Question: I want to make drag only in the image so there are boundaries on each side of the widget, so the user may not drag out-of-bounds.
here is the stack and the image below , i want the gesture detectors dosen't surpass the image
please can anyone help me achieve this !
Here's the code:
'''
Column Team1() {
return Column(
children:[ **\[**][1]
Stack(
children: [
Image.asset(
"assets/field.jpg",
height: 500,
fit: BoxFit.cover,
),
for (var i in LineupList)
Positioned(
left: i["offset"].dx,
top: i["offset"].dy,
child: Padding(
padding: EdgeInsets.only(left: i["left"], top: i["top"]),
child: GestureDetector(
onTap: () {
ShowPlayer();
},
onPanUpdate: (details) {
setState(() {
i["offset"] = Offset(
i["offset"].dx + details.delta.dx,
i["offset"].dy + details.delta.dy);
});
},
child: new Container(
width: 50.0,
decoration: DottedDecoration(
shape: Shape.box,
color: Colors.white,
strokeWidth: 3),
child: new Column(children: [
SizedBox(
height: 50,
),
]),
)),
),
),
],
),
Padding(
padding: const EdgeInsets.all(8.0),
child: Column(
children: [
Text(
"REMPLACANTS",
style: TextStyle(color: Color.fromARGB(255, 112, 112, 112)),
),
Row(
children: [
new Container(
width: 50.0,
decoration: DottedDecoration(
shape: Shape.box,
color: Color.fromARGB(255, 152, 152, 152),
strokeWidth: 3),
child: RawMaterialButton(
constraints: BoxConstraints.tight(Size(26, 26)),
onPressed: () {},
child: IconTheme(
data: IconThemeData(
color: Color.fromARGB(255, 152, 152, 152),
size: 16),
child: Icon(Icons.add),
)),
)
],
)
],
),
)
],
);
}
'''

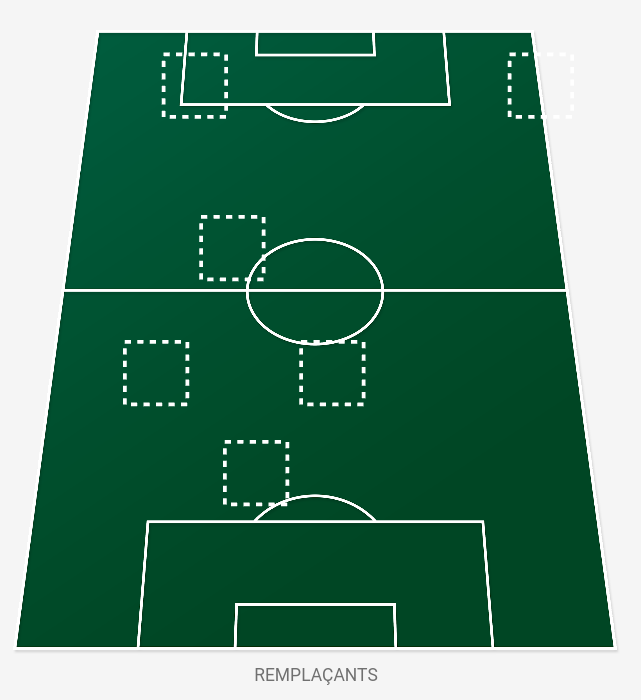
Answer: There are few key factors to control the object in two dimension.
- every object on On UI must be 2D and calculate accordingly.- Tap event will get on single point, to place object center you need to minimize the of object half size. same goes for boundary.- if you like to have free axis movement place logic separately, don't combine x and y-axis logic with and operator.
There are many more, you can check <URL>
'''
class BoundaryTest extends StatefulWidget {
BoundaryTest({Key? key}) : super(key: key);
@override
State<BoundaryTest> createState() => _BoundaryTestState();
}
class _BoundaryTestState extends State<BoundaryTest> {
double dx = 100, dy = 100;
Size containerSize = const Size(100, 100);
Size? screen;
@override
Widget build(BuildContext context) {
return Scaffold(
body: LayoutBuilder(
builder: (context, constraints) {
// box allowed 90% of body from center
final boxSize =
Size(constraints.maxWidth * .9, constraints.maxHeight * .9);
screen ??= Size(constraints.maxWidth, constraints.maxHeight);
return Stack(
alignment: Alignment.center,
children: [
Align(
child: Container(
width: boxSize.width,
height: boxSize.height,
decoration: BoxDecoration(
border: Border.all(color: Colors.red, width: 4)),
),
),
Positioned(
top: dy,
left: dx,
child: Container(
width: containerSize.width,
height: containerSize.height,
color: Colors.deepPurple,
),
),
GestureDetector(
onTap: () {},
onPanUpdate: (details) {
final tapPos = details.globalPosition;
if (tapPos.dx <
screen!.width * .95 - (containerSize.width / 2) &&
tapPos.dx - (containerSize.width / 2) >
screen!.width * .05) {
//moveable to x
dx = tapPos.dx - (containerSize.width / 2);
setState(() {});
}
if (tapPos.dy <
screen!.height * .95 - (containerSize.height / 2) &&
tapPos.dy >
screen!.height * .05 + (containerSize.height / 2)) {
//moveable to
dy = tapPos.dy - containerSize.height / 2;
setState(() {});
}
debugPrint(tapPos.toString());
},
),
],
);
},
),
);
}
}
'''
In this image, the purple box is only allowed to move within the red area. And you can think the different way of decorating your logic
<URL>